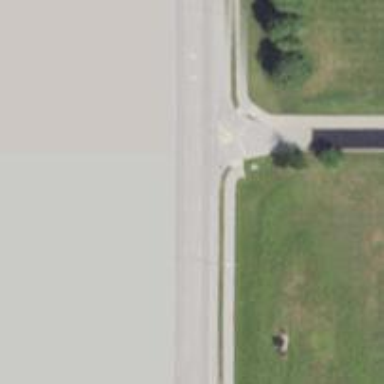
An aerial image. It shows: Marked crossing on asphalt path.